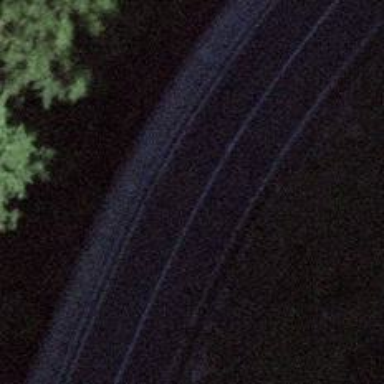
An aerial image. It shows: Guard rail as barrier.